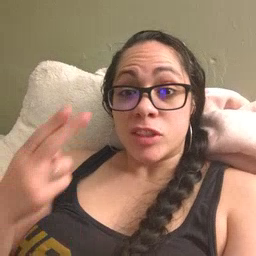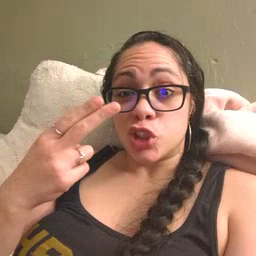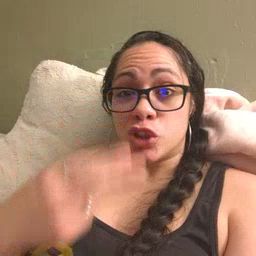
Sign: scissors